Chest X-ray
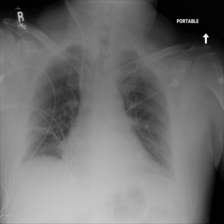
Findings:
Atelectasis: negative
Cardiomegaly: negative
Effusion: negative
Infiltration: negative
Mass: negative
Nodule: negative
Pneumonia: negative
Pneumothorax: negative
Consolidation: negative
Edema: negative
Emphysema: negative
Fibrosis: negative
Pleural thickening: negative
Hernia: negative